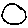
Label: circle